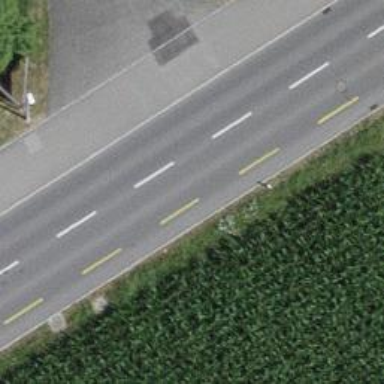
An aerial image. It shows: Primary highway with cycle track on the left.